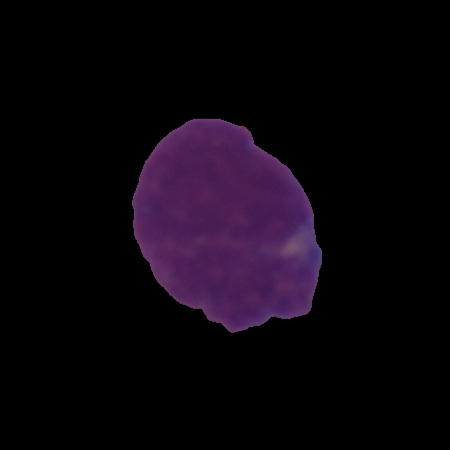
Label: healthy